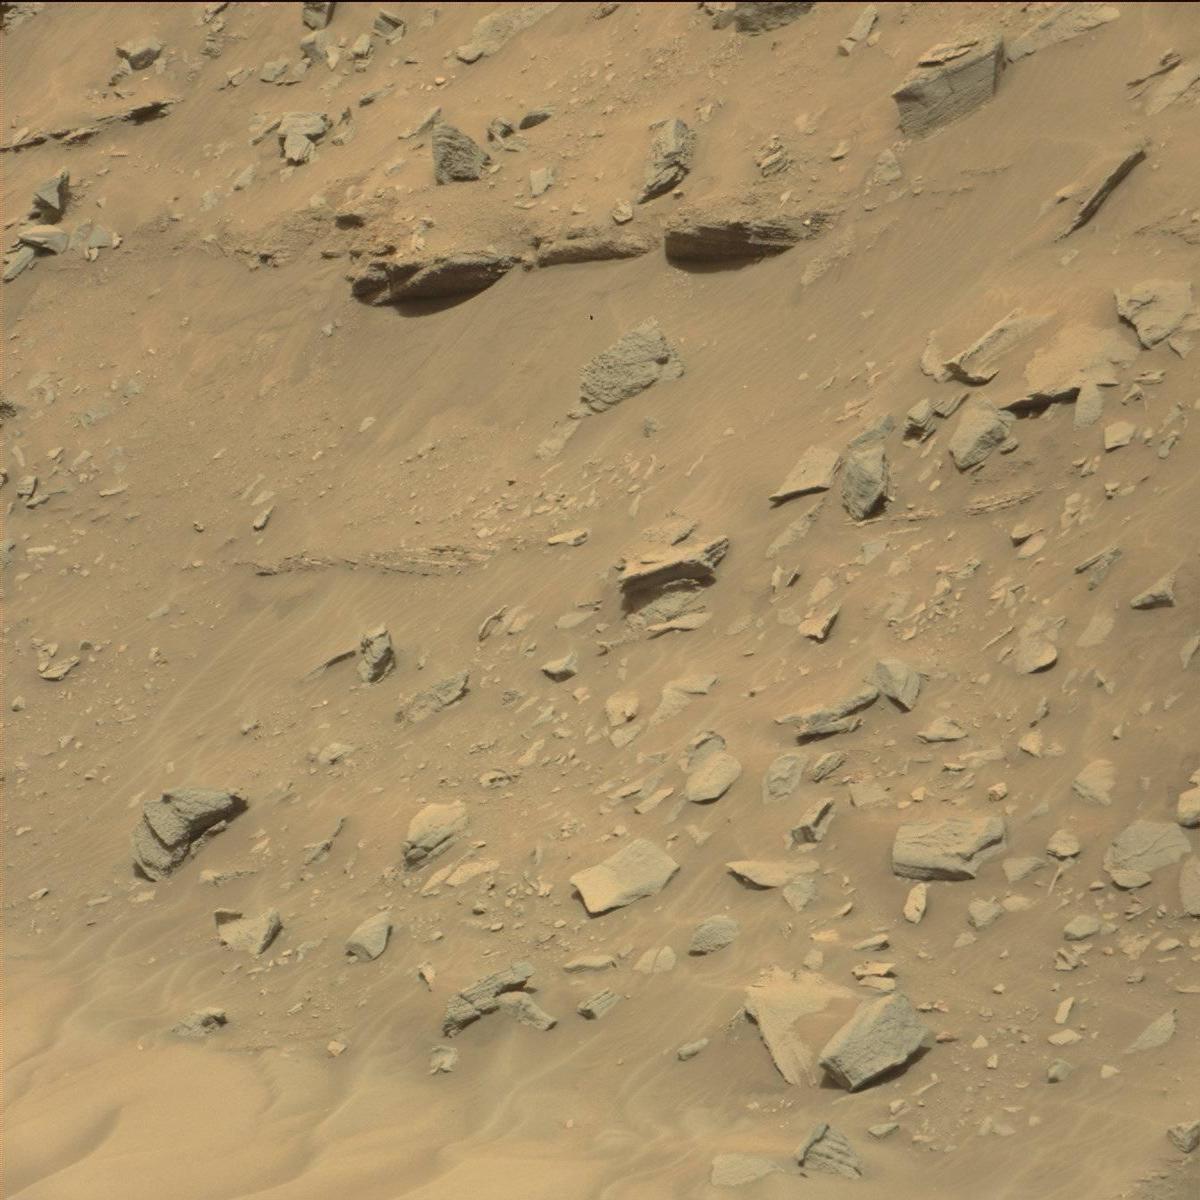
Terrain classes present: Bedrock, Sand / Soil